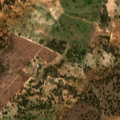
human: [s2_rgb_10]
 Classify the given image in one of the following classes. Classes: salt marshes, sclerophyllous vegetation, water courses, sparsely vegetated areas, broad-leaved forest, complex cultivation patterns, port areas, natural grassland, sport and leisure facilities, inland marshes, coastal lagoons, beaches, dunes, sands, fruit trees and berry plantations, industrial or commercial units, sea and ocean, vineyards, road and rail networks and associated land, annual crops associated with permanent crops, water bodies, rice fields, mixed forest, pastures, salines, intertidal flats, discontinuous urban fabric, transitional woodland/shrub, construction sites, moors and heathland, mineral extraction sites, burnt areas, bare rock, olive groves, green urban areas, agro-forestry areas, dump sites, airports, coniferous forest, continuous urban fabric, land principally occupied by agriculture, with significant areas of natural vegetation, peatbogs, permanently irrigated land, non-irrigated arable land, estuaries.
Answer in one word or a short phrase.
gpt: complex cultivation patterns, agro-forestry areas, broad-leaved forest